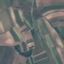
Label: PermanentCrop